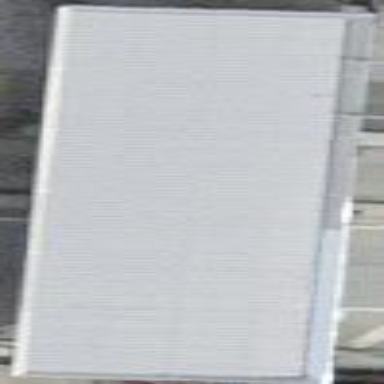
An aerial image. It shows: View of roof of building.